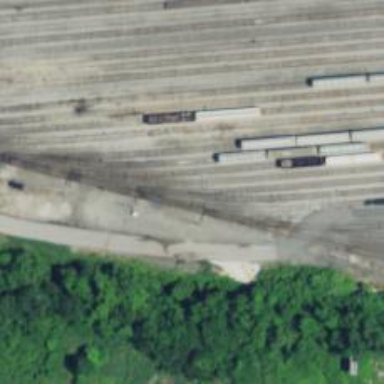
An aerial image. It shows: Railway yard.